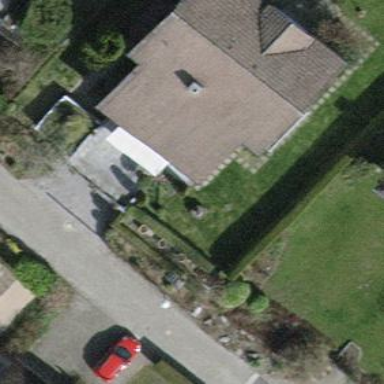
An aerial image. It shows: Detached building.